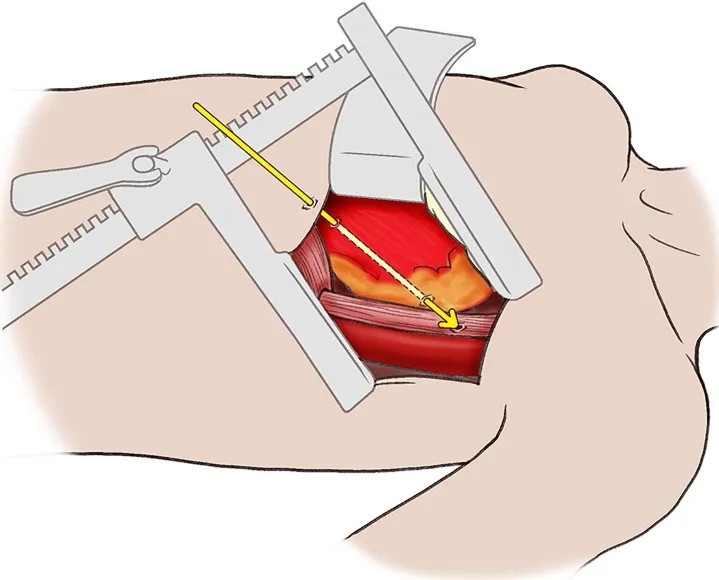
An illustration of the relationship between the penetrating injury to the heart and esophagus.
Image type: radiology (x_ray)